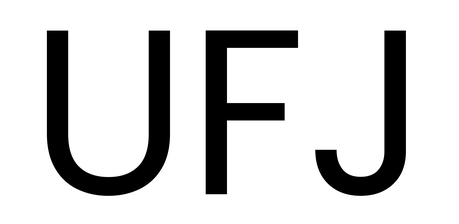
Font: Poppins-Regular